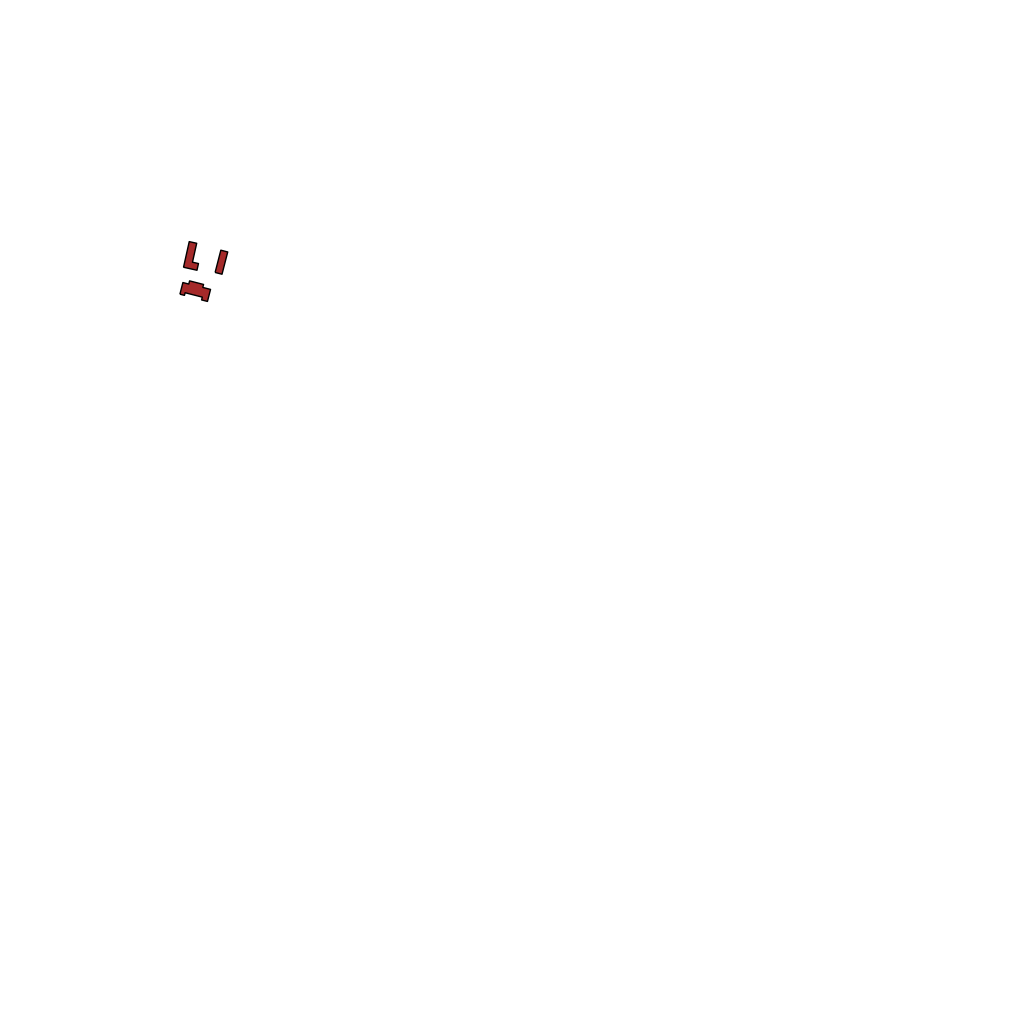
Tags: overhead vector_map, recreation, special, individual_rise, density_1, Facility, 1.0 km²